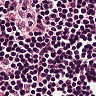
Metastatic tissue present: no